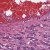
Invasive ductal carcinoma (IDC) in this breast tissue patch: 1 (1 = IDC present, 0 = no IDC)